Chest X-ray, PA view. Patient: 64 years old, sex M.
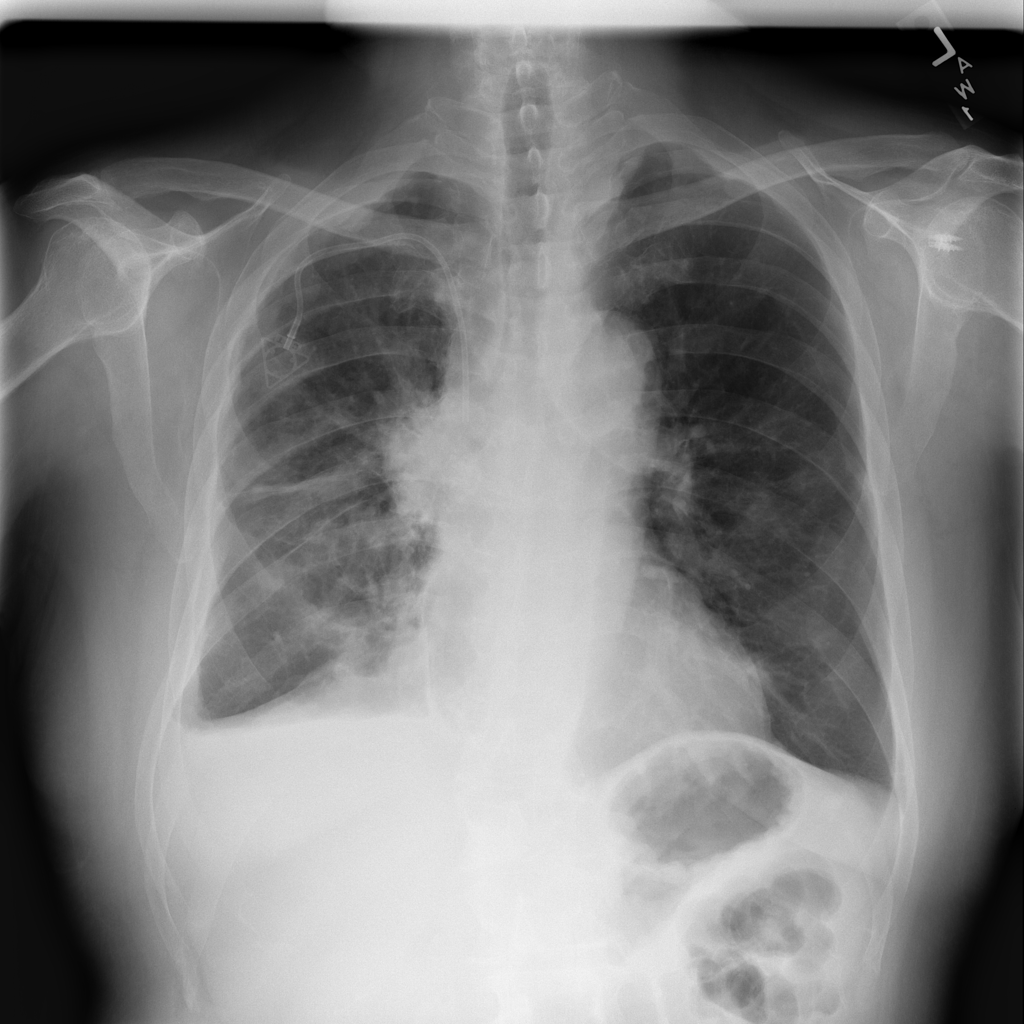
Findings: Effusion, Infiltration, Mass